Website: ulta-beauty
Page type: store-pickup
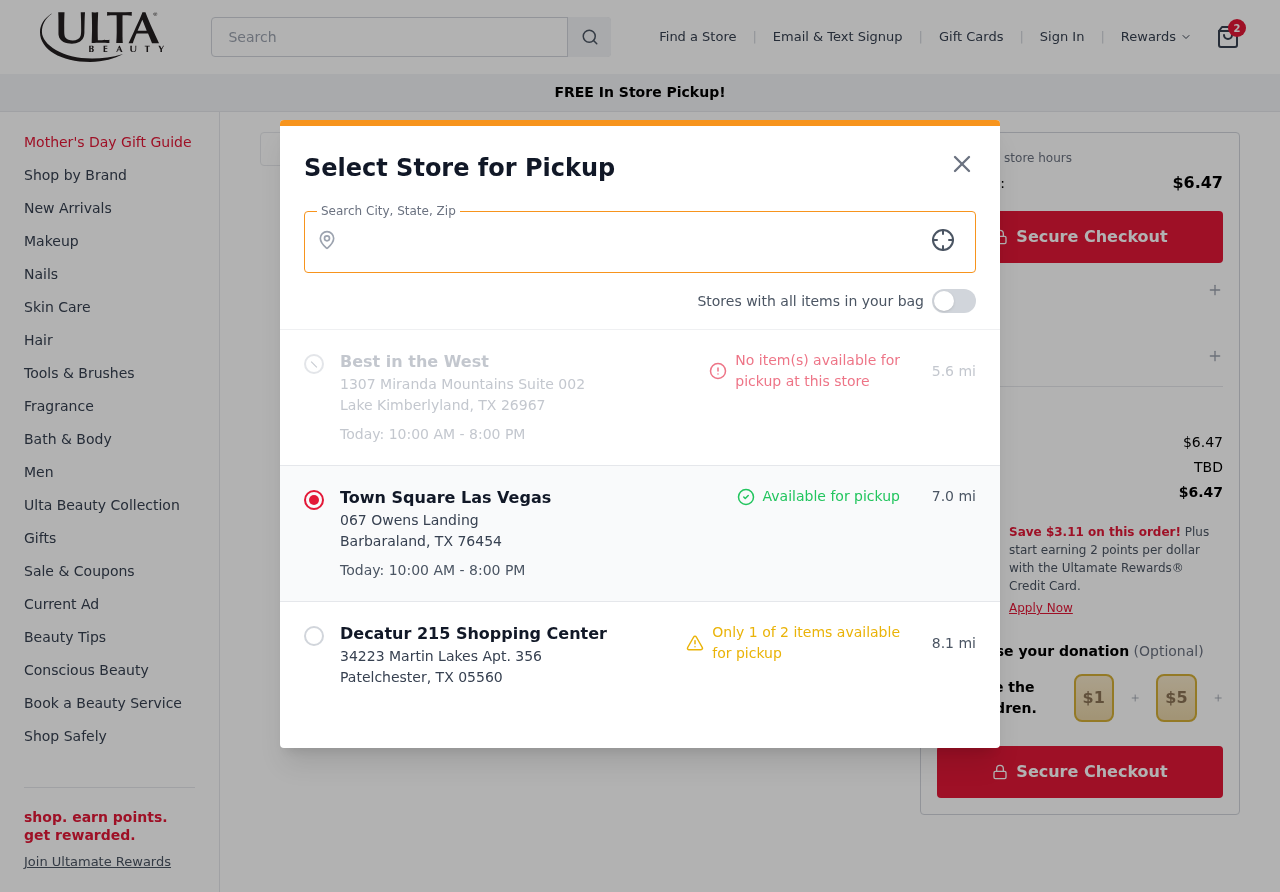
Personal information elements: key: PII_CITY
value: Danielfort
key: PII_LOCATION1_CITY_STATE_ZIP
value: Lake Kimberlyland, TX 26967
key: PII_LOCATION1_NAME
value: Best in the West
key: PII_LOCATION1_STREET
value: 1307 Miranda Mountains Suite 002
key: PII_LOCATION2_CITY_STATE_ZIP
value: Barbaraland, TX 76454
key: PII_LOCATION2_NAME
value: Town Square Las Vegas
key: PII_LOCATION2_STREET
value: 067 Owens Landing
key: PII_LOCATION3_CITY_STATE_ZIP
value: Patelchester, TX 05560
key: PII_LOCATION3_NAME
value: Decatur 215 Shopping Center
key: PII_LOCATION3_STREET
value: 34223 Martin Lakes Apt. 356
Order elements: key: ORDER_NUM_ITEMS
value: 2
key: ORDER_TOTAL
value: $6.47
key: ORDER_SUBTOTAL
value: $6.47
Search elements: key: HEADER_SEARCH
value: Search
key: SEARCH_STORE_LOCATION
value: Danielfort